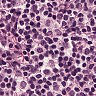
Metastatic tissue present: no